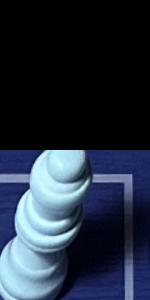
Label: Queen_White